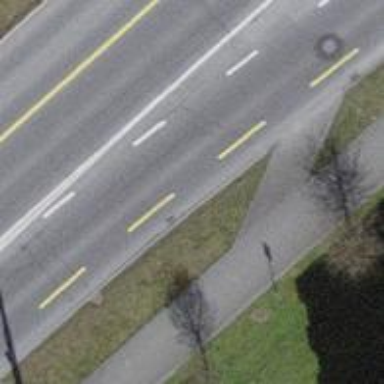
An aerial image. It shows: Primary highway with designated cycle lane. The road surface is asphalt. There are separate sidewalks on both sides. Trolley wires are present along the lane.